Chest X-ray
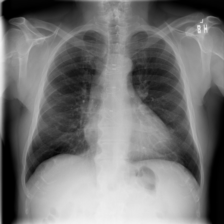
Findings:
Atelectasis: negative
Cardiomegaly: negative
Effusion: negative
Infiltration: negative
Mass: negative
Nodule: negative
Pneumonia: negative
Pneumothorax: negative
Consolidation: negative
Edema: negative
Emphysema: negative
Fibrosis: negative
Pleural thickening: negative
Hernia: negative